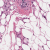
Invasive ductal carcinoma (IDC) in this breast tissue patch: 0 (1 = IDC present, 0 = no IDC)